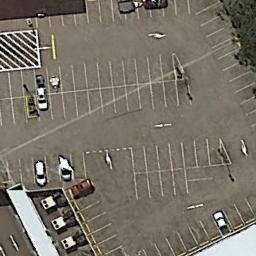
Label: parking_lot